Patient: sex M, age 71
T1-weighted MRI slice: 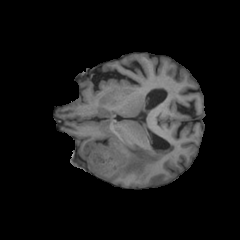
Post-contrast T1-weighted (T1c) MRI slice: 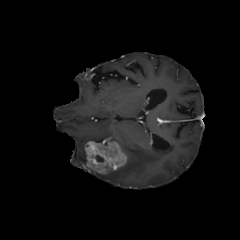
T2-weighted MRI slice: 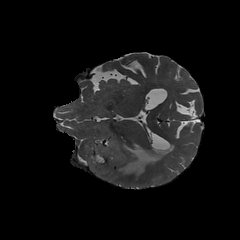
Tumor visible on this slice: yes
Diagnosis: Glioblastoma, IDH-wildtype
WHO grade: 4